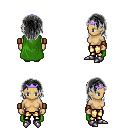
a pixel art fantasy rpg character, female body template, human, tanned skin, green cape, gold greaves, gray long hairstyle, purple tiara, leather bracers, metal boots, four views (front, back, left, right), 2x2 character sprite sheet, small pixel art, hard edges, no anti-aliasing